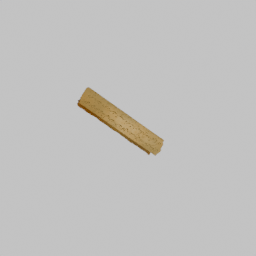
Label: tools